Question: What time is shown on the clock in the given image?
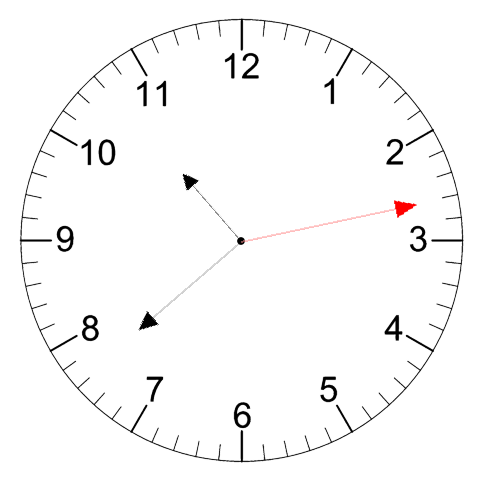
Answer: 10:38:13